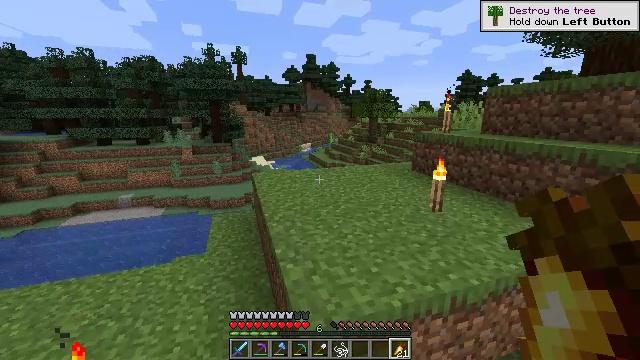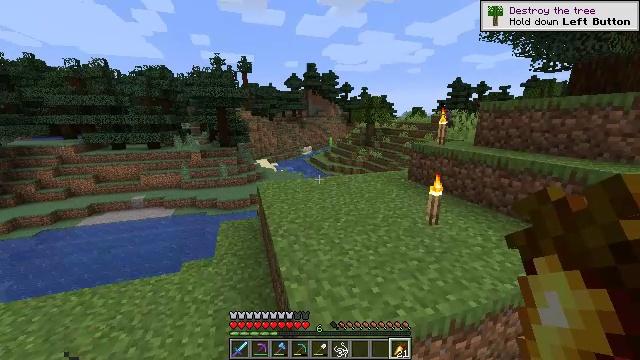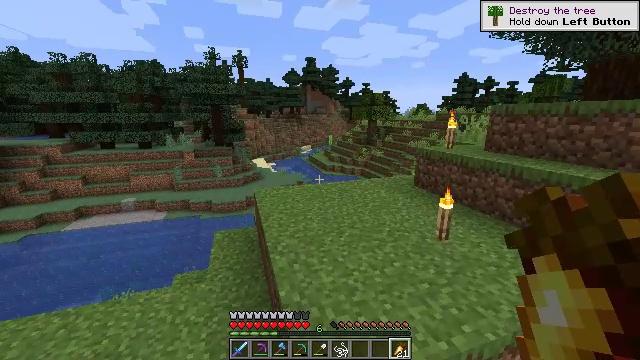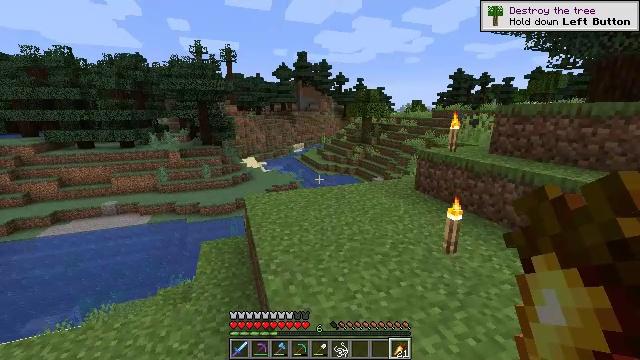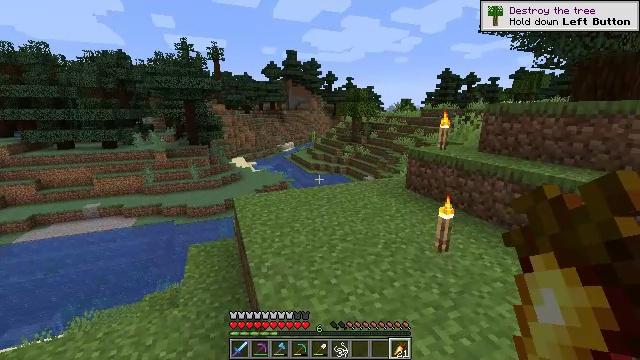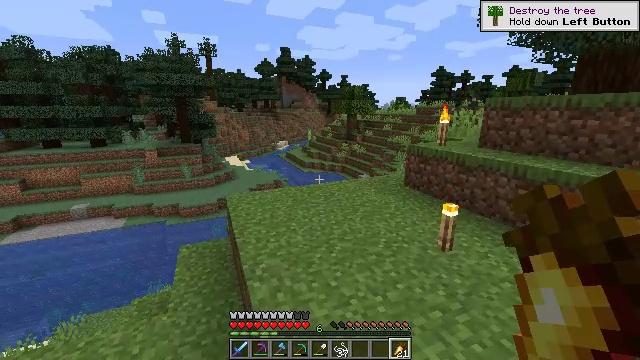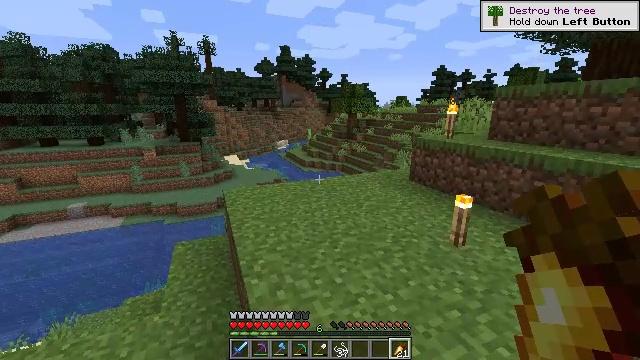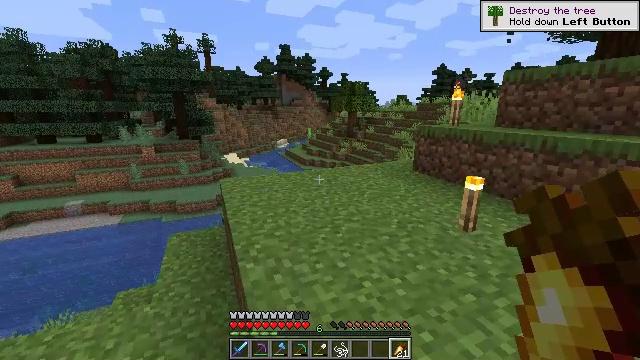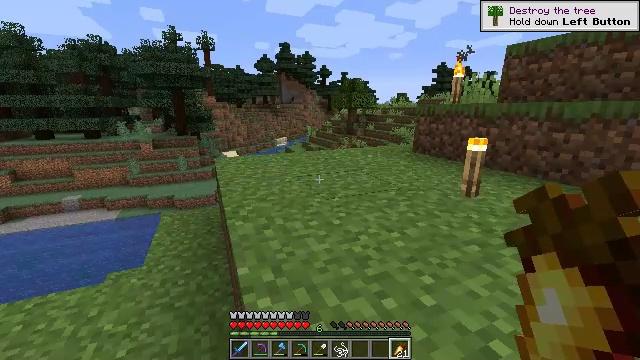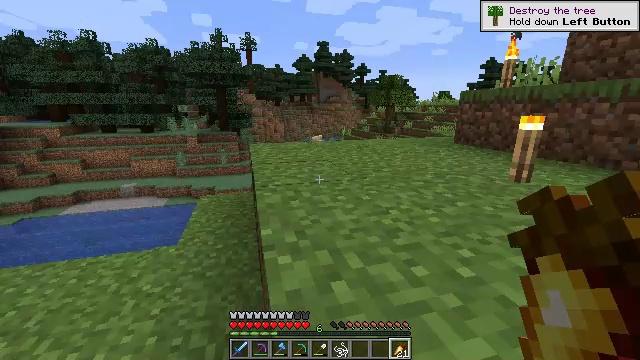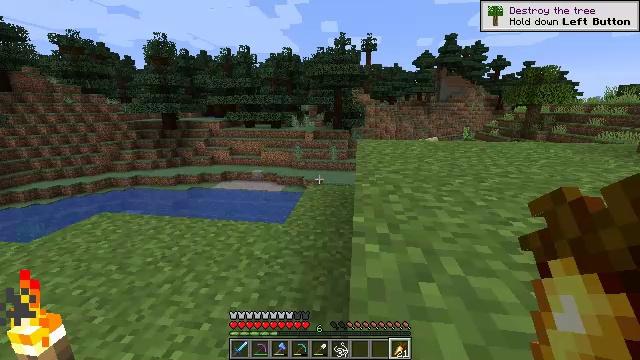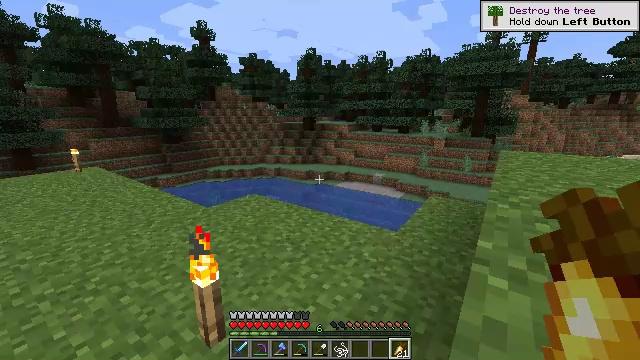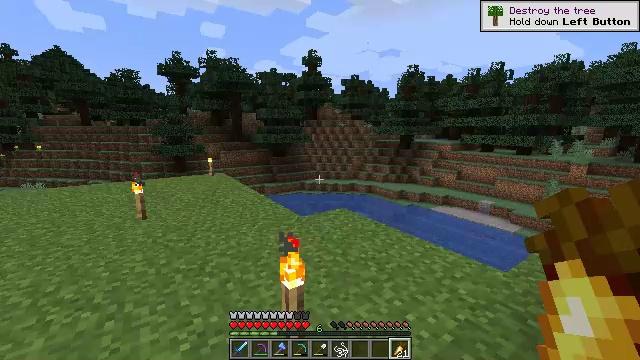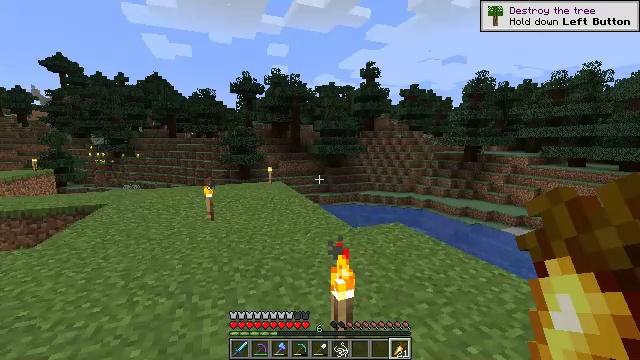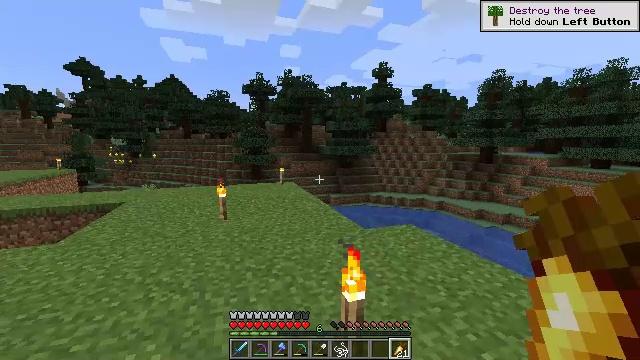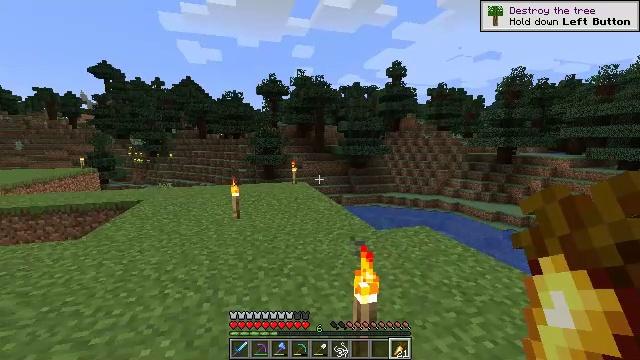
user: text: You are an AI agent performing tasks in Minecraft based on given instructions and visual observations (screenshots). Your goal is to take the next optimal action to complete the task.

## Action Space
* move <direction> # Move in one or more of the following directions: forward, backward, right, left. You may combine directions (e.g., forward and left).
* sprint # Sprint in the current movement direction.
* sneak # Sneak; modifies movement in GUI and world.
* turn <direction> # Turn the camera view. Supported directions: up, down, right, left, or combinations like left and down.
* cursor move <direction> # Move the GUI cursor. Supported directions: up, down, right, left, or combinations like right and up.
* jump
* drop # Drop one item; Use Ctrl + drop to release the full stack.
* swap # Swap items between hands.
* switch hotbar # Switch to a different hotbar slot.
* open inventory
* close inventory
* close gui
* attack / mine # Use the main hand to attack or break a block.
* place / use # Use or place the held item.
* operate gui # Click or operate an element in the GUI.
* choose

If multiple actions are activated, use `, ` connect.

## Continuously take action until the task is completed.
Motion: motion action
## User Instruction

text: Turn regular stone into smooth stone by smelting in the furnace.
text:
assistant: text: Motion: move forward, jump
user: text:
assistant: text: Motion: move forward
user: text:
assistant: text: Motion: move forward, turn right
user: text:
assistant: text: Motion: move forward, turn right
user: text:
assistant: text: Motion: move forward, turn right
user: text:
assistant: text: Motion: move forward
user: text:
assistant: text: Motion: move forward
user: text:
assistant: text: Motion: move forward
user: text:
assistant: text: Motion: turn left
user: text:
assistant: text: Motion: turn left
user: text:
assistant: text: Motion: turn left
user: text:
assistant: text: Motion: turn left and up
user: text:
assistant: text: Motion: turn left and up
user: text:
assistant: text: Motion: turn left
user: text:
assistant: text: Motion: move forward, turn left
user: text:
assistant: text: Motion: move forward, turn left
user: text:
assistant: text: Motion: move forward, turn left
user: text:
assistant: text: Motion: move forward, turn left
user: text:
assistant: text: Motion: move forward
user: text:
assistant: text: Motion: move forward
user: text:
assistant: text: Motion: move forward, sprint
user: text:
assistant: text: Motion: move forward, sprint
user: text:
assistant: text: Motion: move forward, sprint
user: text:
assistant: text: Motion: move forward, sprint, turn left
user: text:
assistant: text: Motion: move forward, sprint
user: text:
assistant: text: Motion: move forward, sprint
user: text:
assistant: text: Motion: move forward
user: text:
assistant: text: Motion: move forward
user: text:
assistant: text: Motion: move forward
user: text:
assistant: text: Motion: move forward